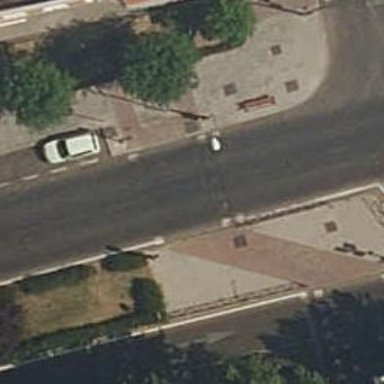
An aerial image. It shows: Road with traffic signals at the crossing.